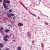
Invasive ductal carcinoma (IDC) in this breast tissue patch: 0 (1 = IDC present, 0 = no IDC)